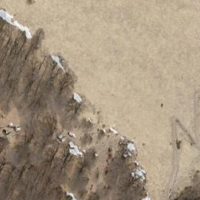
EUNIS habitat code: 41
Species observed at this site:
Podarcis muralis